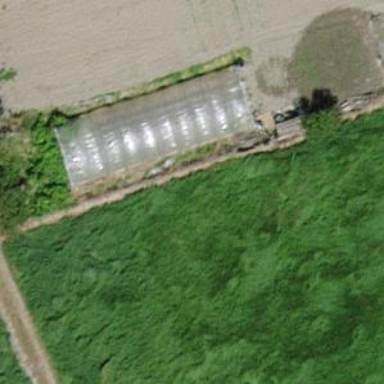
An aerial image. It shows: Greenhouse used for horticulture.